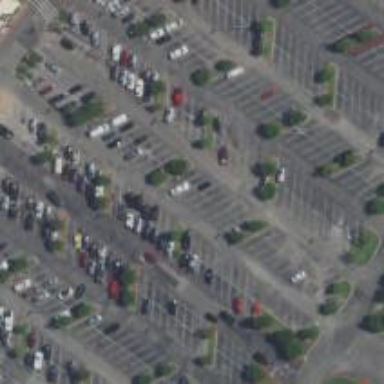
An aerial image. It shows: Trolley bay.